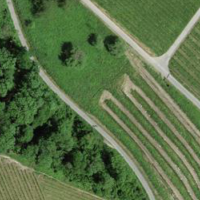
EUNIS habitat code: 40
Species observed at this site:
Tanacetum vulgare
Salvia glutinosa